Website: crate-barrel
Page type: store-pickup
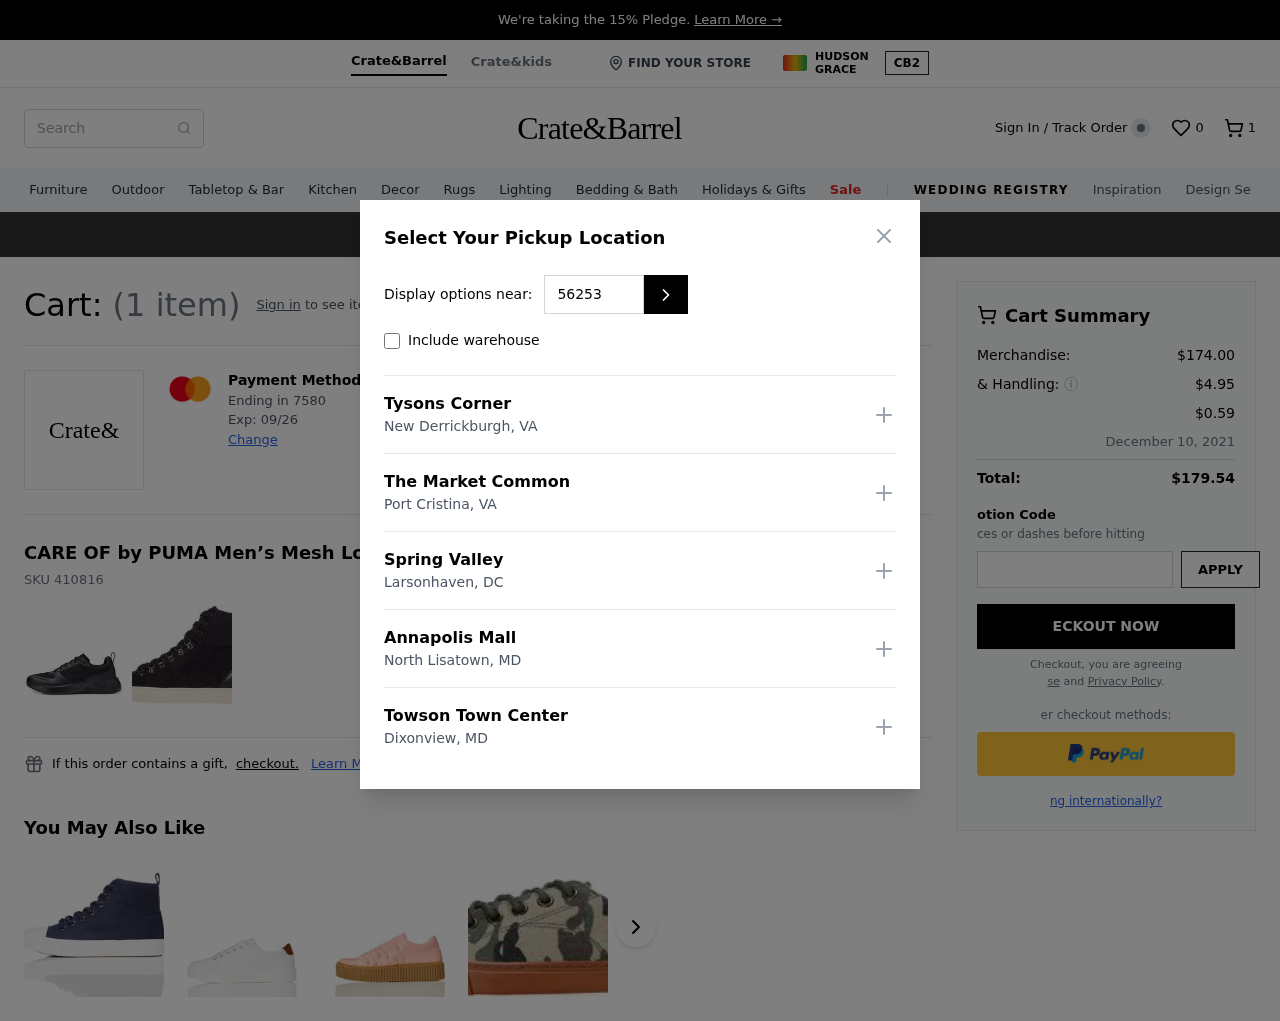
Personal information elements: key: PII_CARD_EXPIRY
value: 09/26
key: PII_CARD_LAST4
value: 7580
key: PII_LOCATION1_CITY
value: New Derrickburgh
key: PII_LOCATION1_NAME
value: Tysons Corner
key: PII_LOCATION1_STATE
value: VA
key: PII_LOCATION2_CITY
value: Port Cristina
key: PII_LOCATION2_NAME
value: The Market Common
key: PII_LOCATION2_STATE
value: VA
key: PII_LOCATION3_CITY
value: Larsonhaven
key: PII_LOCATION3_NAME
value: Spring Valley
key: PII_LOCATION3_STATE
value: DC
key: PII_LOCATION4_CITY
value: North Lisatown
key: PII_LOCATION4_NAME
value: Annapolis Mall
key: PII_LOCATION4_STATE
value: MD
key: PII_LOCATION5_CITY
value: Dixonview
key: PII_LOCATION5_NAME
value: Towson Town Center
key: PII_LOCATION5_STATE
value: MD
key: PII_POSTCODE
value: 56253
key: PII_STATE
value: DC
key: PII_STATE_ABBR
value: DC
Product elements: key: PRODUCT1_NAME
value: CARE OF by PUMA Men’s Mesh Low-Top Trainers, Black, US 12
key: PRODUCT1_SKU
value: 410816
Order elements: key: ORDER_NUM_ITEMS
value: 1
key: ORDER_NUM_ITEMS
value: (1 item)
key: ORDER_SUBTOTAL
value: $174.00
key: ORDER_SHIPPING_COST
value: $4.95
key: ORDER_SURCHARGE
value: $0.59
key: ORDER_DELIVERY_DATE
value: December 10, 2021
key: ORDER_TOTAL
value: $179.54
Search elements: key: HEADER_SEARCH
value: Search
Other elements: key: WISHLIST_NUM_ITEMS
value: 0